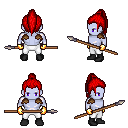
a pixel art fantasy rpg character, male body template, dark elf, purple skin, leather shoulder armor, white pants, red long topknot hairstyle, gold gloves, black shoes, spear, four views (front, back, left, right), 2x2 character sprite sheet, small pixel art, hard edges, no anti-aliasing